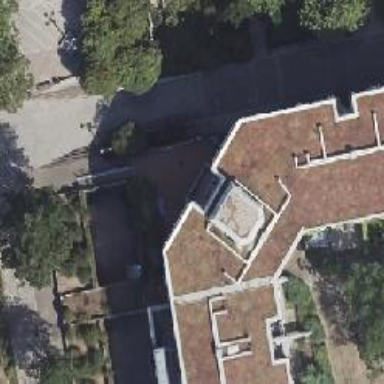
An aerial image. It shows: Footway with colonnade covering.